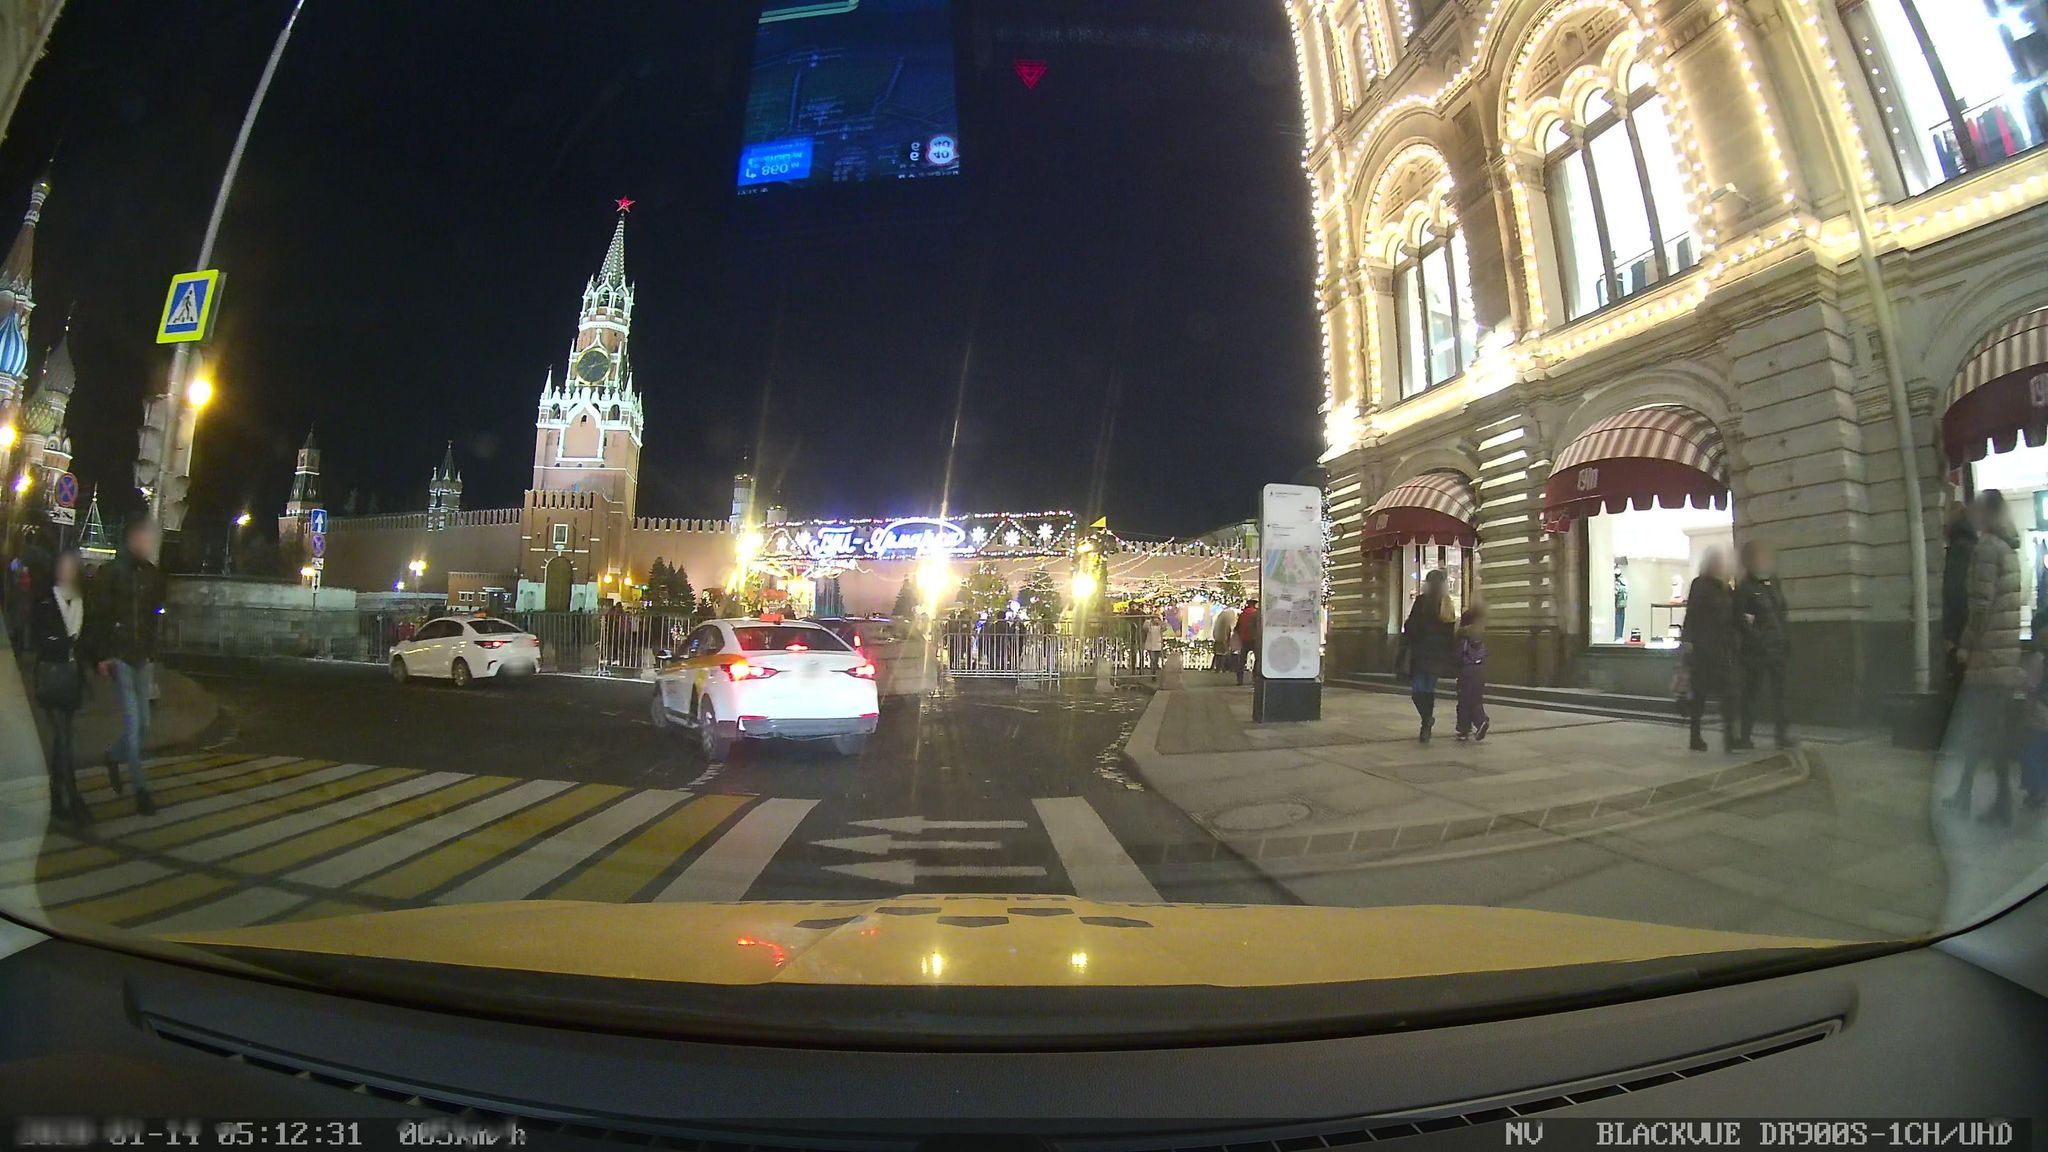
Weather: clear
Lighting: night
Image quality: slightly poor
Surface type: driving surface
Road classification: footway, corridor
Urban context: urban centre
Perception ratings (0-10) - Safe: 3.62, Lively: 8.64, Beautiful: 6.14, Boring: 1.22, Depressing: 6.43, Wealthy: 5.07